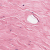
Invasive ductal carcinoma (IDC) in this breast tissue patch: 0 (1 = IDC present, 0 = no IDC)